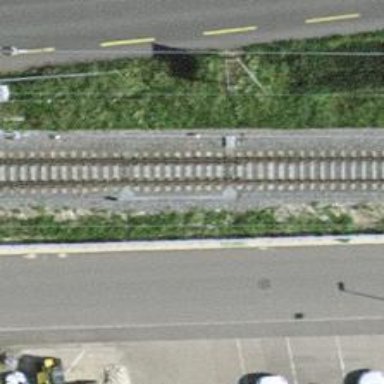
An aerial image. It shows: Railway switch.